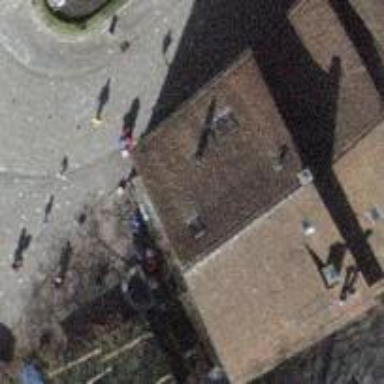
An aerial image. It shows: Restaurant.